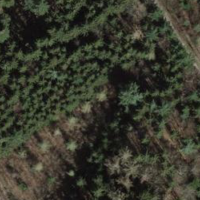
EUNIS habitat code: 44
Species observed at this site:
Platanthera bifolia